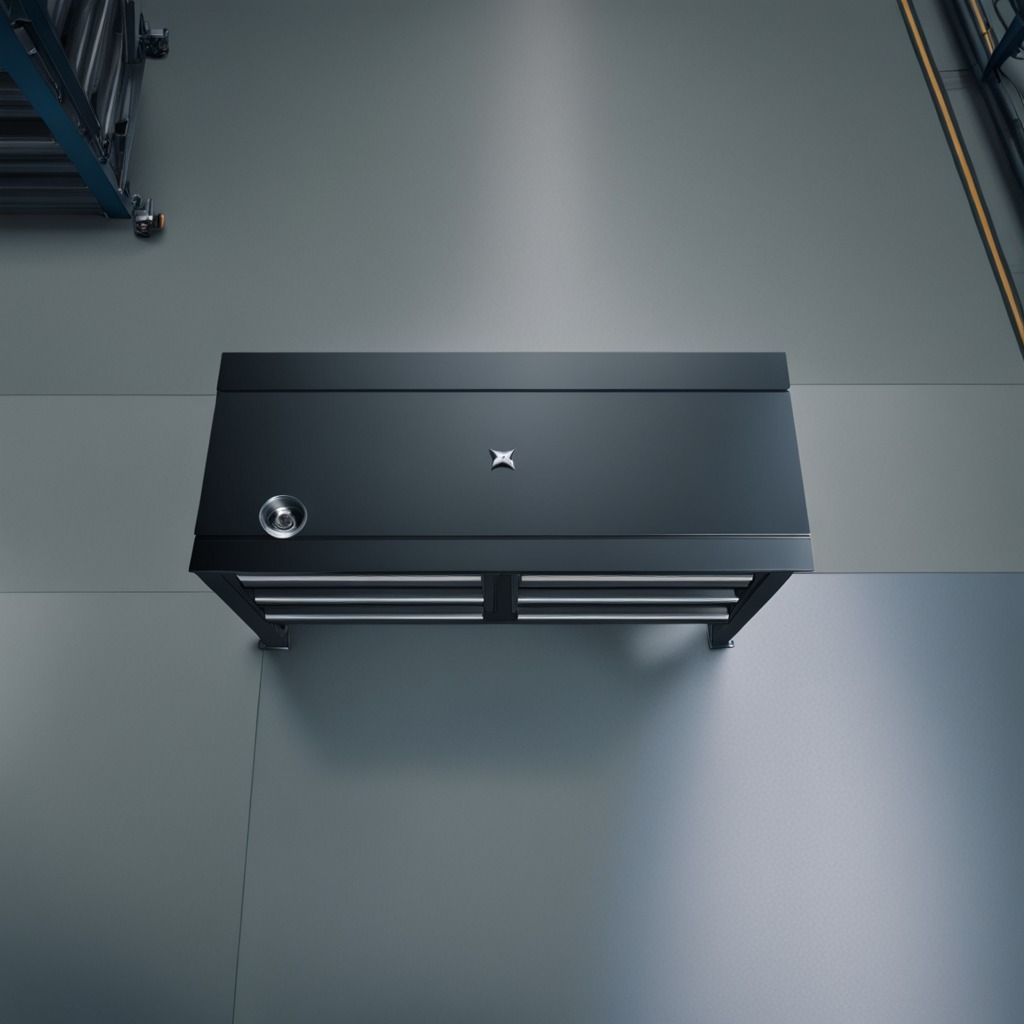
A metal nut is lying on the toolbox surface in an airplane hangar workshop 8K.